Question: Here is the set up of my view:

When the 'UIBarButtonItem' is clicked, it should bring up a 'UIImagePickerController'. I have to do this using a 'UIPopoverController', which is invoked by clicking on the "reset" button, because it is necessary on the iPad. Here is my code:
'''
-(IBAction) btnReset:(id)sender {
[self chooseImage];
}
-(void) chooseImage {
if ([UIImagePickerController isSourceTypeAvailable:UIImagePickerControllerSourceTypePhotoLibrary]) {
imagepicker = [[UIImagePickerController alloc] init];
imagepicker.allowsEditing = NO;
imagepicker.delegate = self;
imagepicker.sourceType = UIImagePickerControllerSourceTypePhotoLibrary;
imagepicker.navigationBar.opaque = true;
if (UI_USER_INTERFACE_IDIOM() == UIUserInterfaceIdiomPad) {
popoverController = [[UIPopoverController alloc] initWithContentViewController:imagepicker];
[popoverController presentPopoverFromBarButtonItem:reset permittedArrowDirections:UIPopoverArrowDirectionDown animated:YES];
} else {
[self presentModalViewController:imagepicker animated:YES];
}
}
}
'''
However, when this is called, the view crashes with the error:
> 'NSInvalidArgumentException', reason: '-[UIPopoverController presentPopoverFromRect:inView:permittedArrowDirections:animated:]: Popovers cannot be presented from a view which does not have a window.'
What am I doing wrong? Thank you in advance.
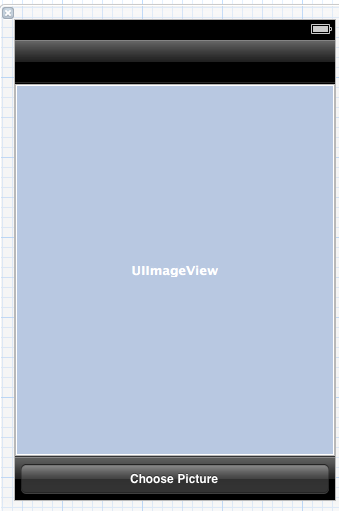
Answer: It looks like you are trying to create a popover on an item which is not on the view hierarchy. If this method is being invoked by your button then change the method header to -(void) chooseImage:(id)sender and try presenting the popover from the UIBarButton you have on your toolbar.
Also if you are using ARC (which it looks like you are) you have to hold on to your UIPopover otherwise it will be released when it is still required see <URL>. You may already be doing this but I thought I would raise it as a I can't see if/how you have specified your popoverController.